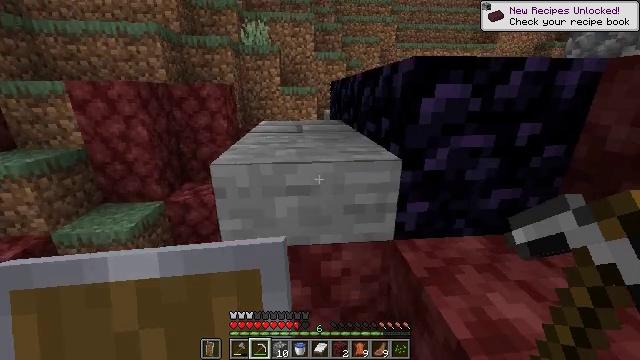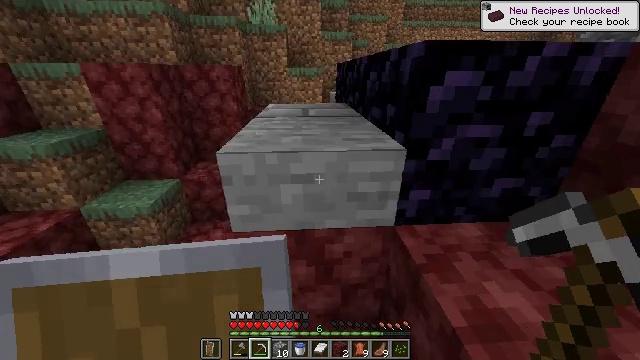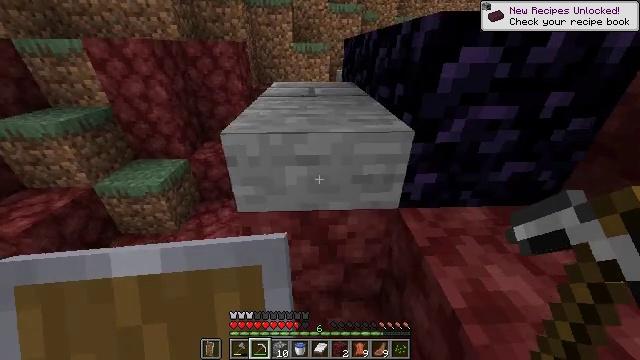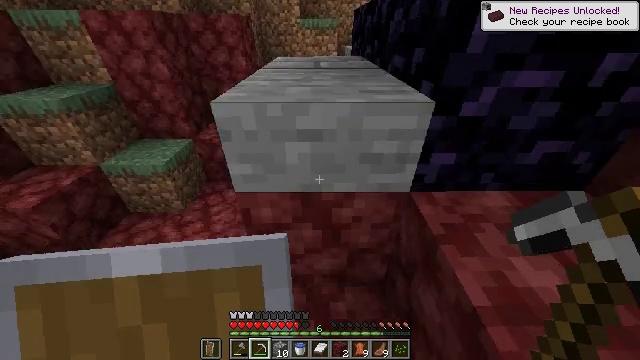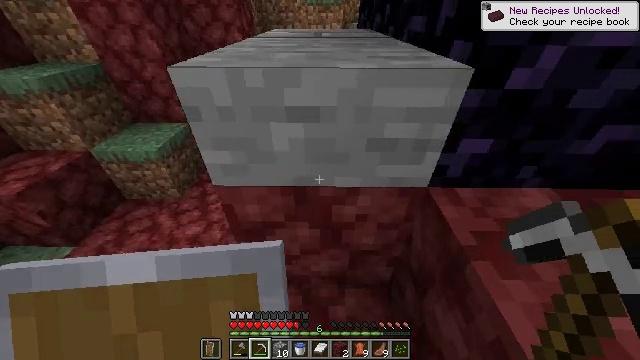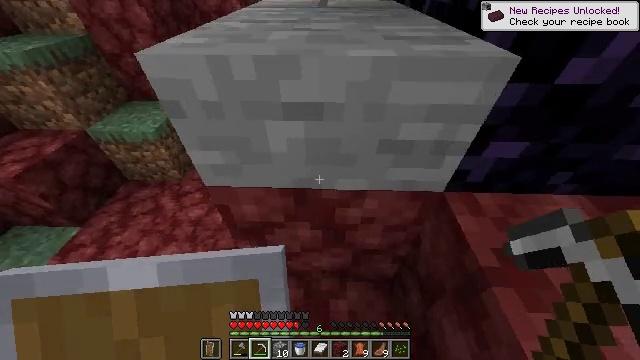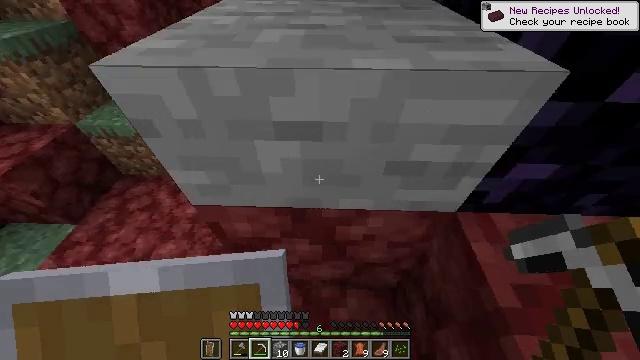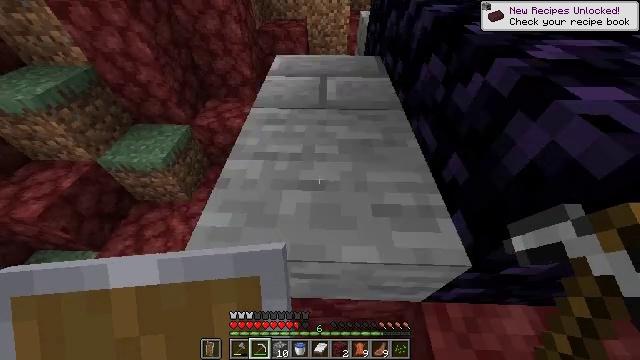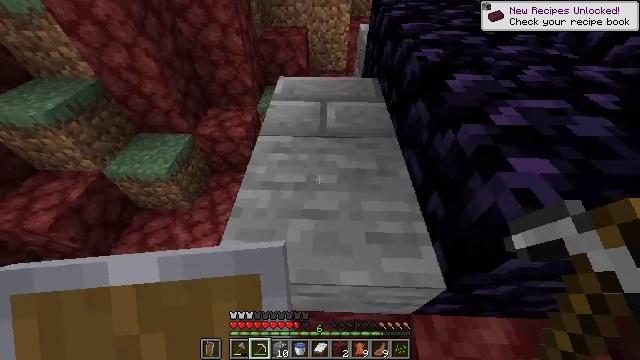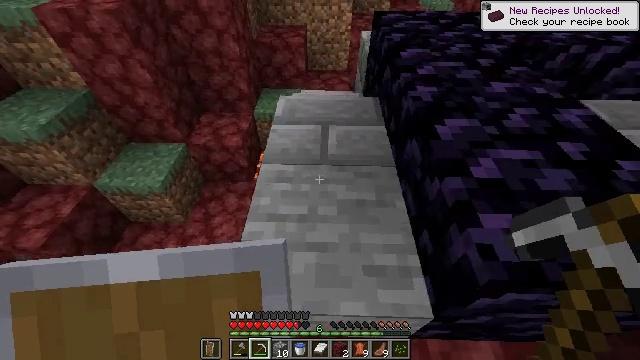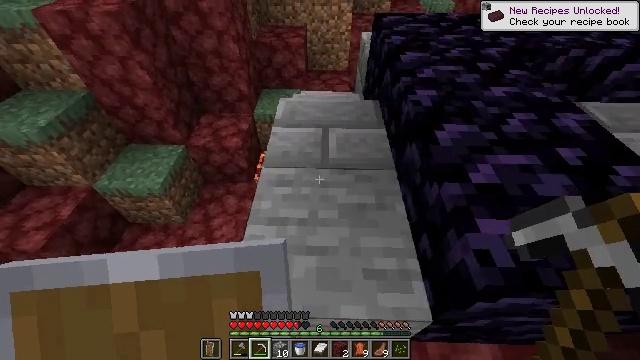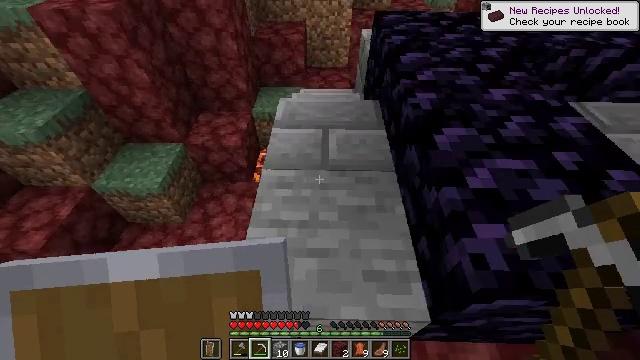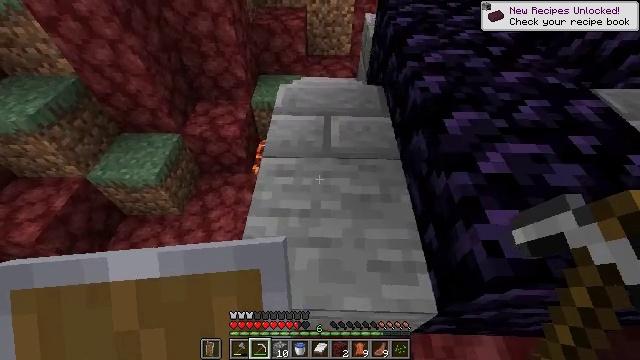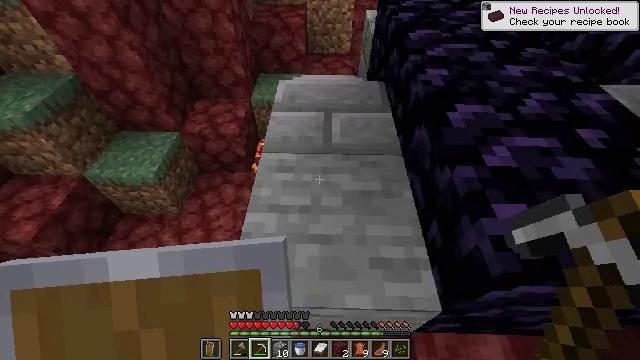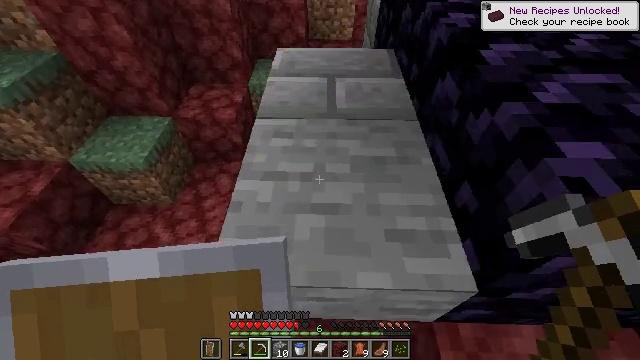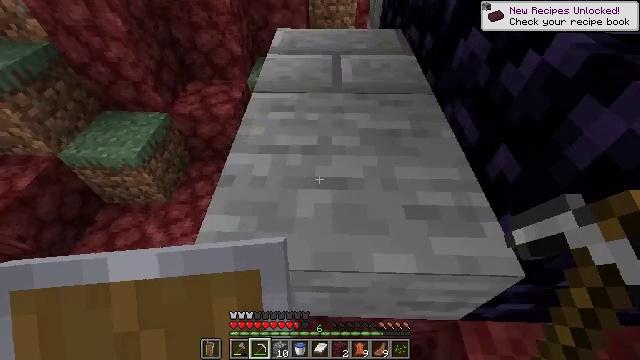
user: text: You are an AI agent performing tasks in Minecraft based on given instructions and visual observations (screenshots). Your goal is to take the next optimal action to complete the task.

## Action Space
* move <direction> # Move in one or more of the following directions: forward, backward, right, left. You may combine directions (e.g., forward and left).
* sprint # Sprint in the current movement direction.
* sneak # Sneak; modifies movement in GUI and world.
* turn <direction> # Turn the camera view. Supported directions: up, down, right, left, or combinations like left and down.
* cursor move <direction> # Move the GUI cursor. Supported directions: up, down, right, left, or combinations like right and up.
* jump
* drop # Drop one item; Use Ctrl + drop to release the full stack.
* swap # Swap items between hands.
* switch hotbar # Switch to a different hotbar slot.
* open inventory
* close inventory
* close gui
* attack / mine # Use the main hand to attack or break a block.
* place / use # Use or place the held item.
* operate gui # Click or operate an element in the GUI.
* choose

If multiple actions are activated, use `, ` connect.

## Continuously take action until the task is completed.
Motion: motion action
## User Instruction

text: Gather the magma block using a pickaxe.
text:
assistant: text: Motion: move forward, sprint, turn left and down, jump
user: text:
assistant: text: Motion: move forward, sprint, turn left and down, jump
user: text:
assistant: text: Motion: move forward, sprint, turn left and down, jump
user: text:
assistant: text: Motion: move forward, sprint, turn left and down, jump
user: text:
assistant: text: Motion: move forward, sprint, turn left and down, jump
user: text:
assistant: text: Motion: move forward, sprint, turn down, jump
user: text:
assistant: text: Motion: move forward, sprint, jump
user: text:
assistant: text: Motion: move forward, sprint, jump
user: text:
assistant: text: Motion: move forward, sprint, jump
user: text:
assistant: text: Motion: move forward, sprint, jump
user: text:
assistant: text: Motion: move forward, sprint
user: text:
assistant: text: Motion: move forward, sprint, turn down
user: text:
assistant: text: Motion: move forward, sprint
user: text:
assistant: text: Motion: move forward and move left, sprint
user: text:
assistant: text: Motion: move forward and move left, sprint, turn up
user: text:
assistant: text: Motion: move forward and move left, sprint, turn up
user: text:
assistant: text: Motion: move forward and move left, sprint
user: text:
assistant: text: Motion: move forward and move left, sprint
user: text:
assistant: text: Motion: move forward and move left, sprint
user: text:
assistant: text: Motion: move forward and move left, sprint
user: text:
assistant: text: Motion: move forward and move left, sprint
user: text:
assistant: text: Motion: move forward, sprint
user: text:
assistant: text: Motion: move forward, sprint
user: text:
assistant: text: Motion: move forward, sprint, turn right and up, jump
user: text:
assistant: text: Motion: move forward, sprint, turn right and up, jump
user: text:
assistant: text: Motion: move forward, sprint, turn right, jump
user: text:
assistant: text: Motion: move forward, sprint, jump
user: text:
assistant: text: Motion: move forward, sprint, jump
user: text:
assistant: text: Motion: move forward, sprint
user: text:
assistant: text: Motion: turn left